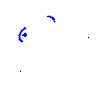
Particle: proton